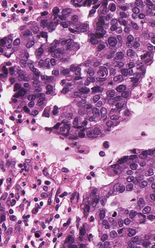
Tumor epithelial tissue: yes
Tumor-associated stroma tissue: yes
Normal tissue: no